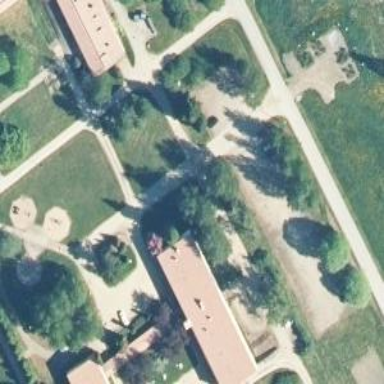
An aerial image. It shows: College building.